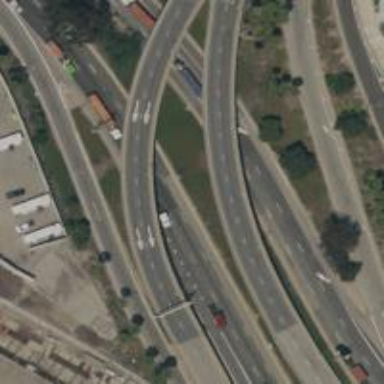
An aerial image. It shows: Motorway junction.